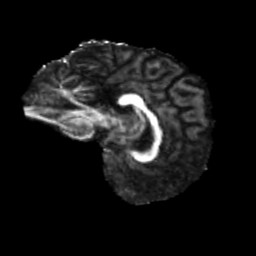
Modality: FA
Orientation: sagittal
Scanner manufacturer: siemens
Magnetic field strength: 3 T
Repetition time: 4 s
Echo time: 0.0594 s